Field crop: maize
Growth stage: 2
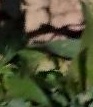
Species: maize